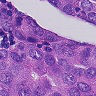
Metastatic tissue present: yes